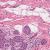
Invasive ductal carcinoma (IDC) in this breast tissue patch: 0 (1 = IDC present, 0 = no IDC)